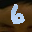
Label: 6